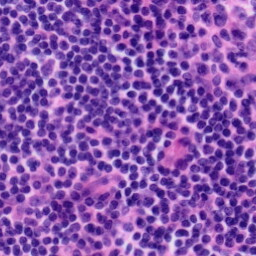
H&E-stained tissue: Tonsil